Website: lowes
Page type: order-tracking
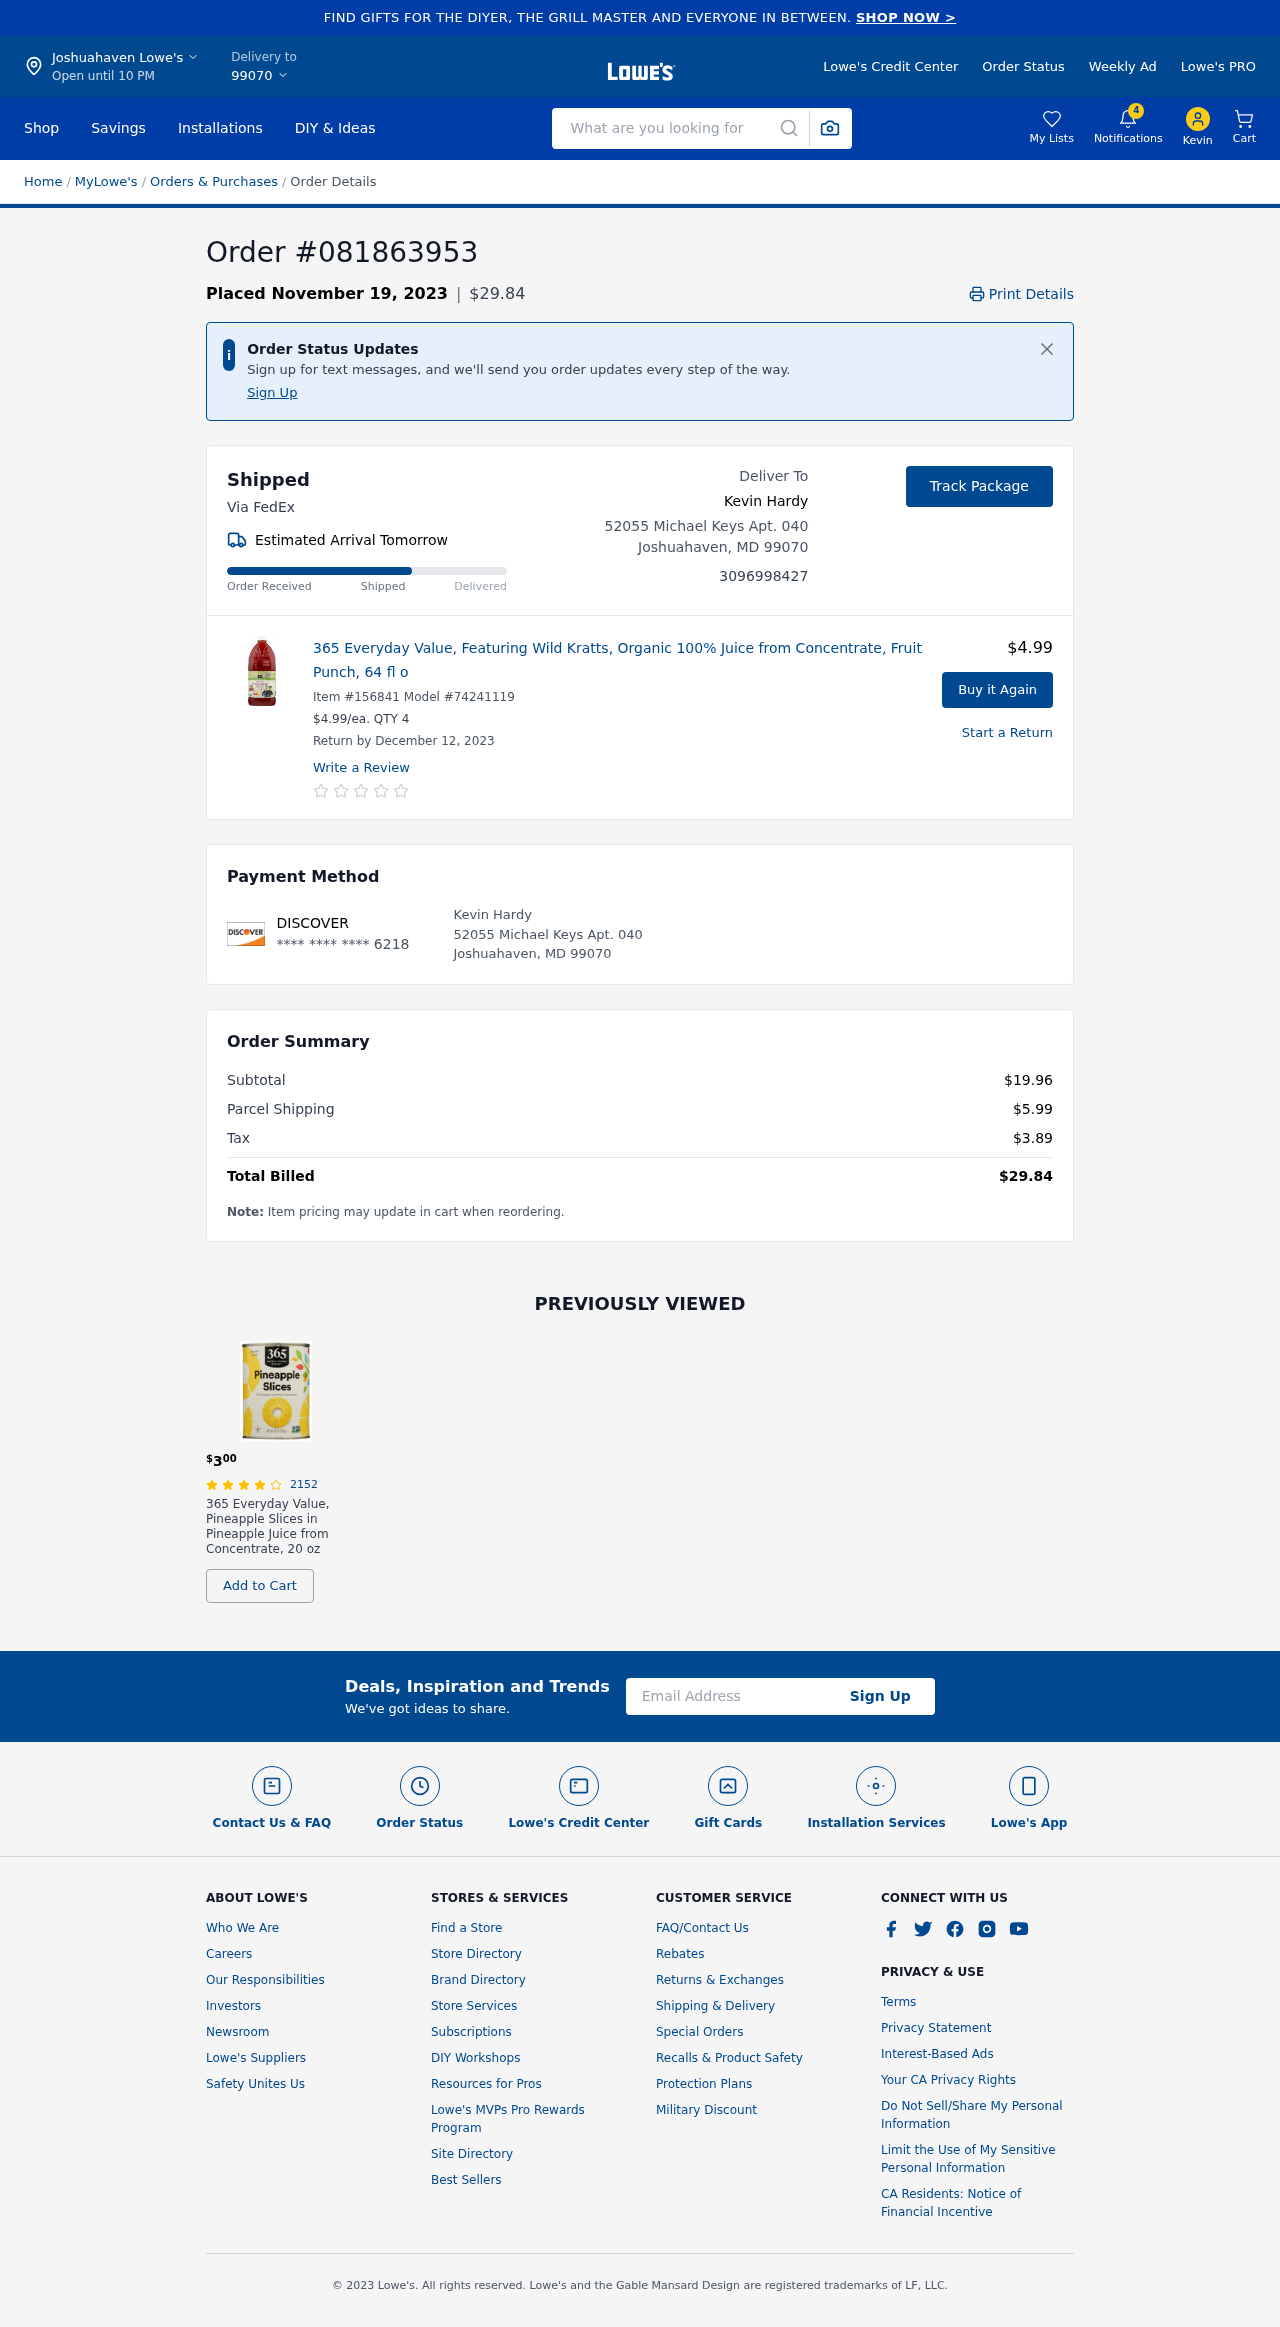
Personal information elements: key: PII_CARD_LAST4
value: **** **** **** 6218
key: PII_CARD_TYPE
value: DISCOVER
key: PII_CITY
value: Joshuahaven Lowe's
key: PII_CITY
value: Joshuahaven
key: PII_CITY_STATE_ZIP
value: Joshuahaven, MD 99070
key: PII_EMAIL
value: kevin.hardy@hotmail.com
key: PII_FIRSTNAME
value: Kevin
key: PII_FULLNAME
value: Kevin Hardy
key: PII_PHONE
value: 3096998427
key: PII_POSTCODE
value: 99070
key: PII_STREET
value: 52055 Michael Keys Apt. 040
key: PII_FULLNAME2
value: Kevin Hardy
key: PII_STATE_ABBR
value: MD
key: PII_POSTCODE_FULL
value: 99070
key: PII_CITY_STATE
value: Joshuahaven, MD
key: PII_POSTCODE_NUMERIC
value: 99070
Product elements: key: PRODUCT1_NAME
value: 365 Everyday Value, Featuring Wild Kratts, Organic 100% Juice from Concentrate, Fruit Punch, 64 fl o
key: PRODUCT1_PRICE
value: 4.99
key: PRODUCT1_QUANTITY
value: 4
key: PRODUCT2_NAME
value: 365 Everyday Value, Pineapple Slices in Pineapple Juice from Concentrate, 20 oz
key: PRODUCT2_NUM_RATINGS
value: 2152
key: PRODUCT2_PRICE
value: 3
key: PRODUCT2_RATING
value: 4.4
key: PRODUCT1_ITEM
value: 156841
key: PRODUCT1_MODEL
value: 74241119
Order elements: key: ORDER_ID
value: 081863953
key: ORDER_DATE
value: Placed November 19, 2023
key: ORDER_TOTAL
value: $29.84
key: ORDER_DELIVERY_DATE
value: Estimated Arrival Tomorrow
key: ORDER_RETURN_BY_DATE
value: Return by December 12, 2023
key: ORDER_SUBTOTAL
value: $19.96
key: ORDER_SHIPPING_COST
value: $5.99
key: ORDER_TAX
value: $3.89
Search elements: key: HEADER_SEARCH
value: What are you looking for
Other elements: key: NOTIFICATION_COUNT
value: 4